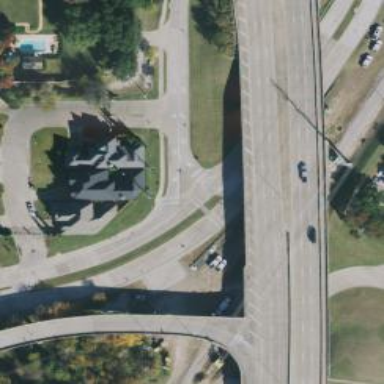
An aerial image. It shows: Secondary link road.